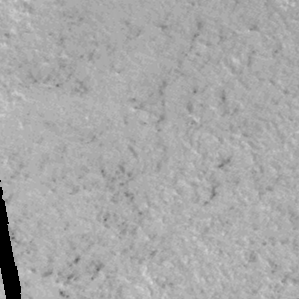
Label: frost